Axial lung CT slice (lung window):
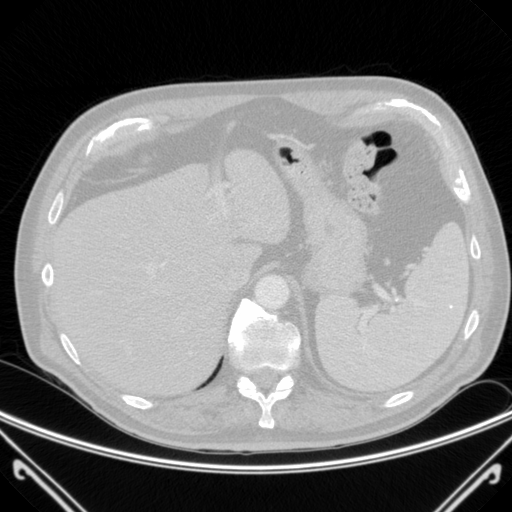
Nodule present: no